Question: What is primarily visible in the image?
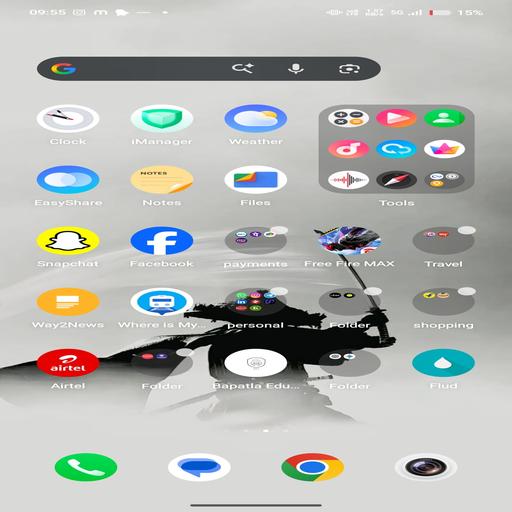
Answer: App icons display